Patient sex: M
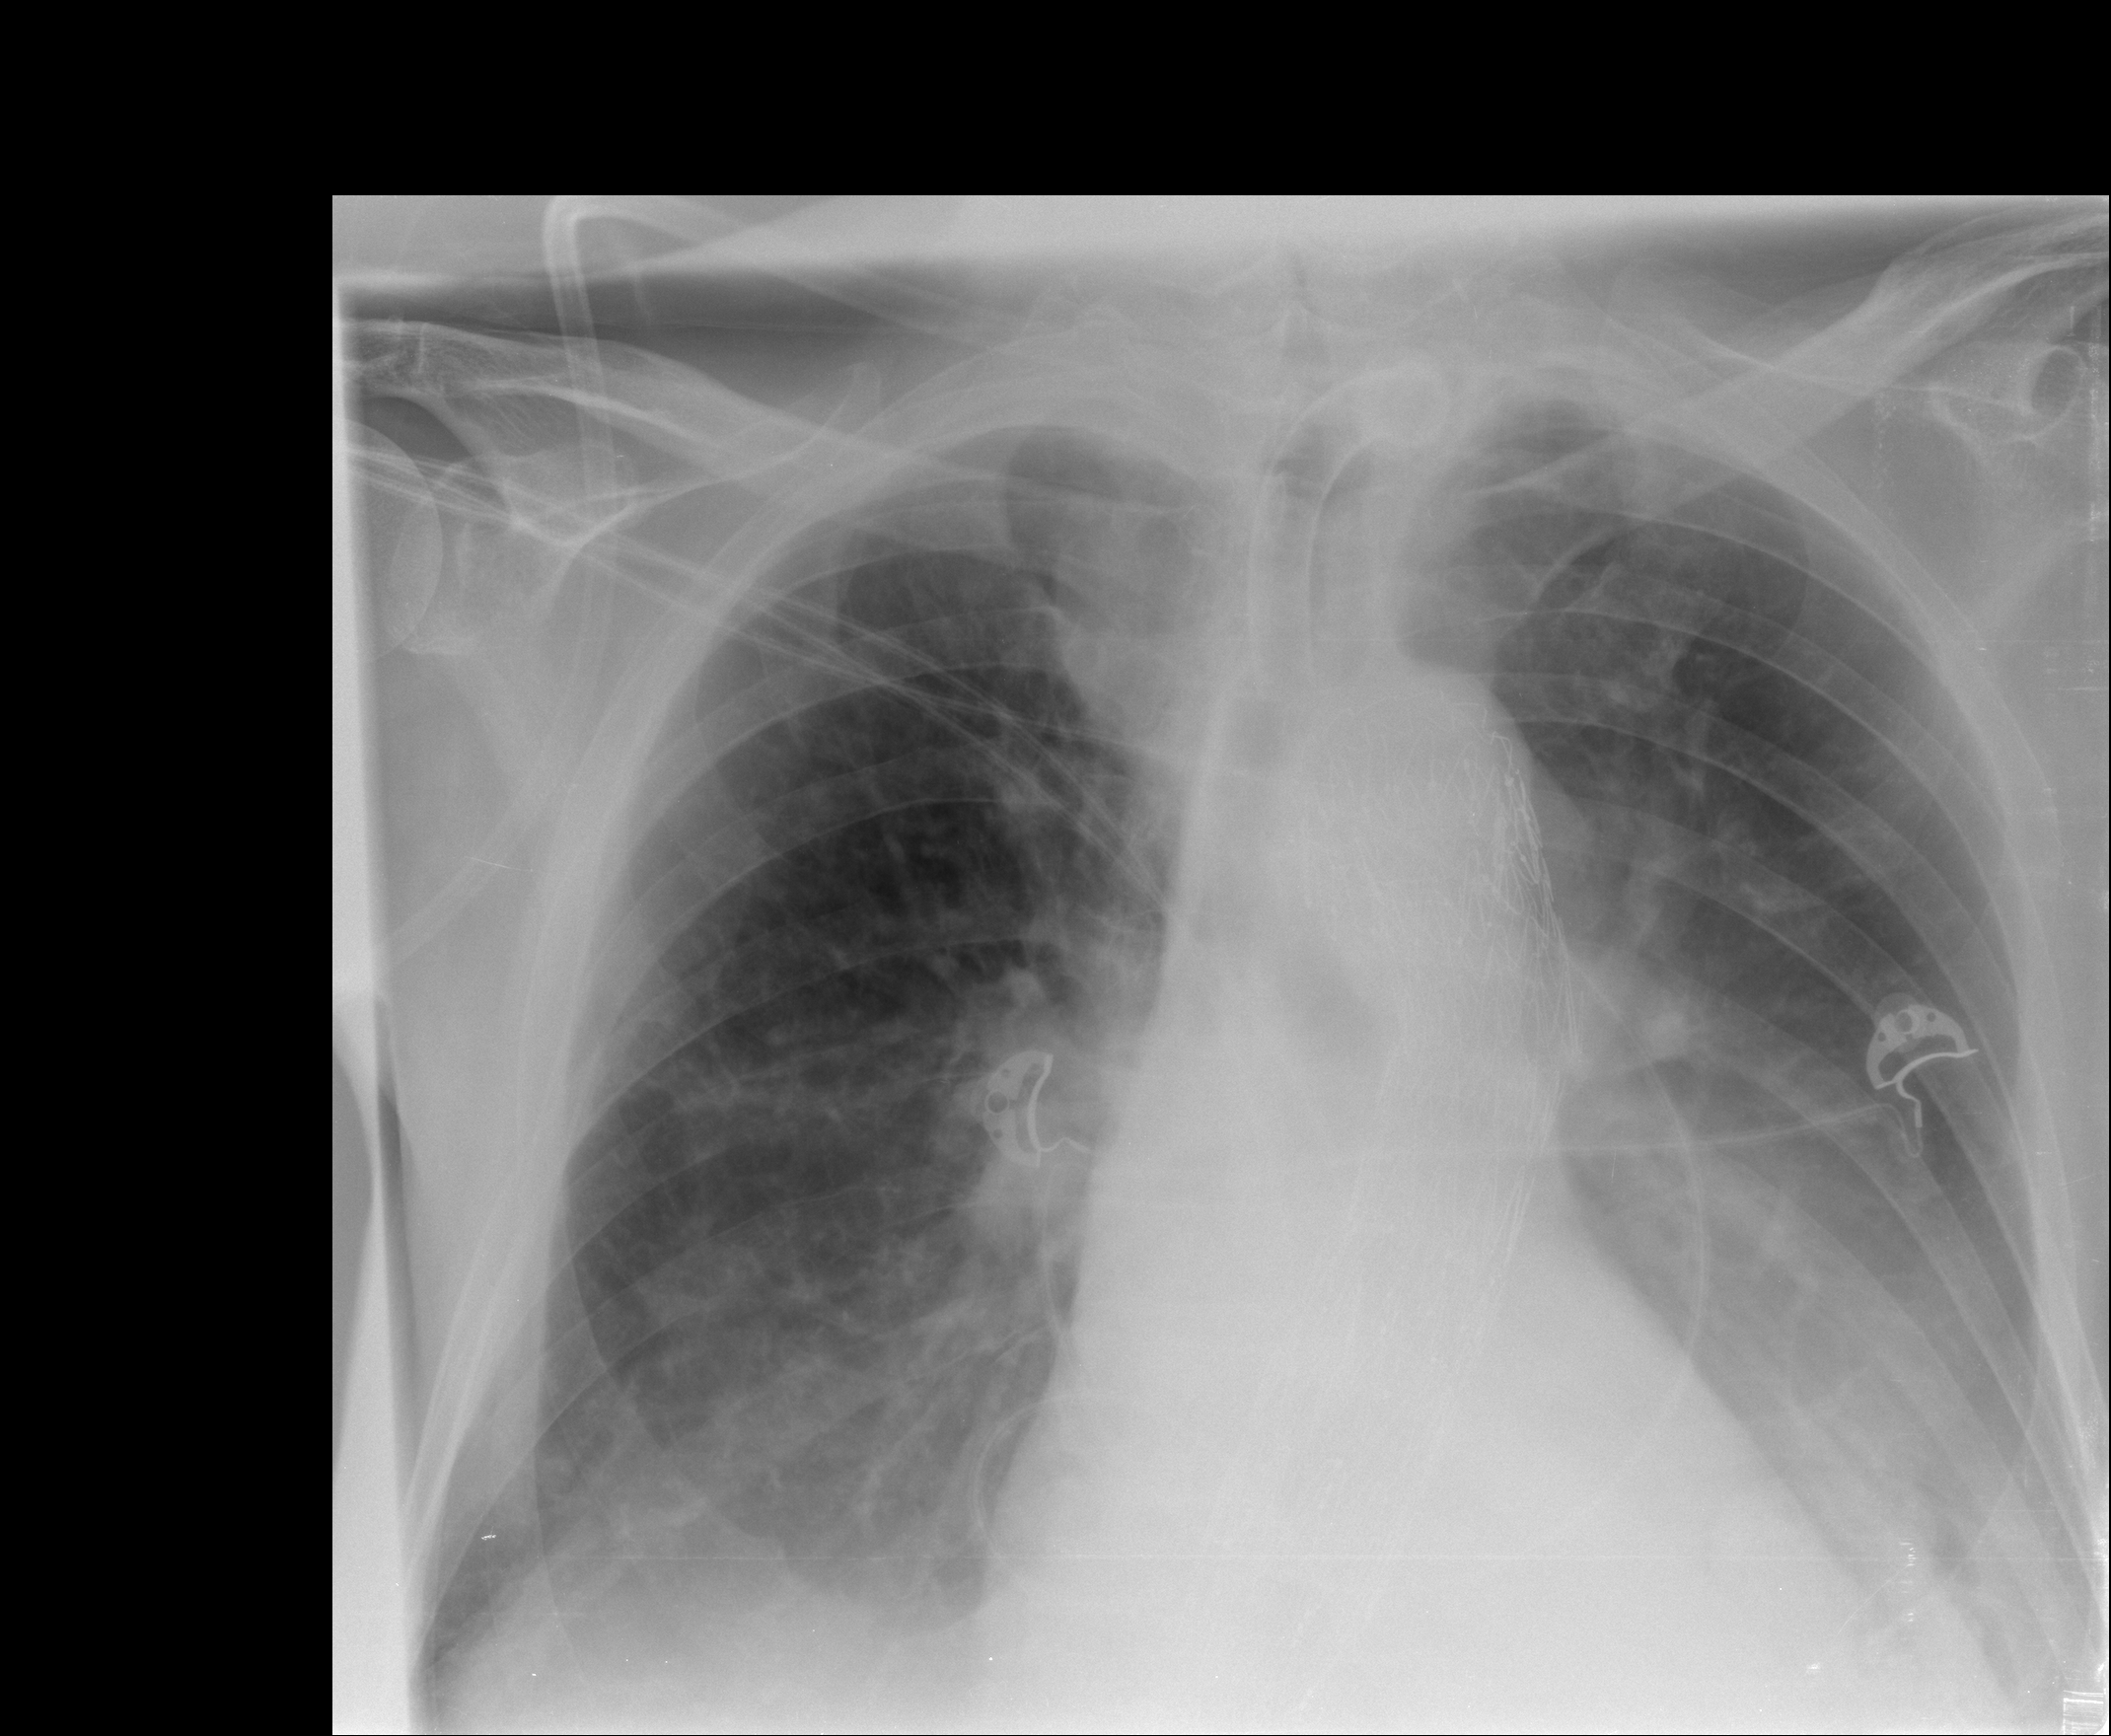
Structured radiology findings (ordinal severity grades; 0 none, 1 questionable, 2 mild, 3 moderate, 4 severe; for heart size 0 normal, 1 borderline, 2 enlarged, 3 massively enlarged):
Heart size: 1
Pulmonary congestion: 0
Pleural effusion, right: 0
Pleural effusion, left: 2
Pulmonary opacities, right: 2
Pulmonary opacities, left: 0
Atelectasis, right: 0
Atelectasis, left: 2